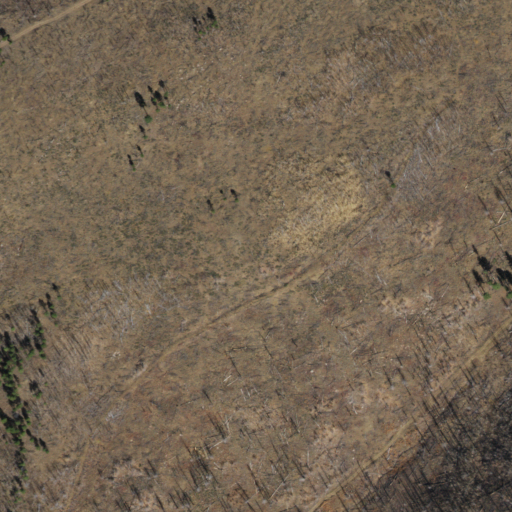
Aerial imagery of mountain in Arizona named Tenney Mountain containing shrub and evergreen forest